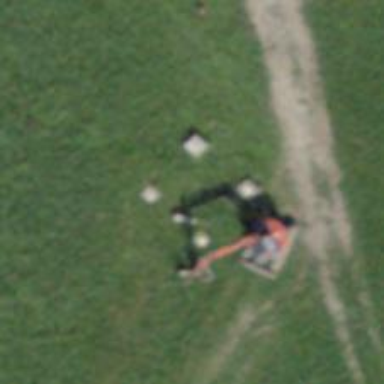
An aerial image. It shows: Pylon for aerialway.